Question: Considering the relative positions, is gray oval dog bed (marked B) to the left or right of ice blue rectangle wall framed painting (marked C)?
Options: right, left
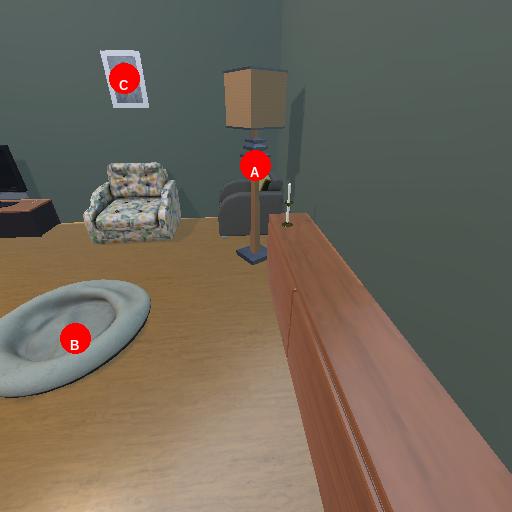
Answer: right